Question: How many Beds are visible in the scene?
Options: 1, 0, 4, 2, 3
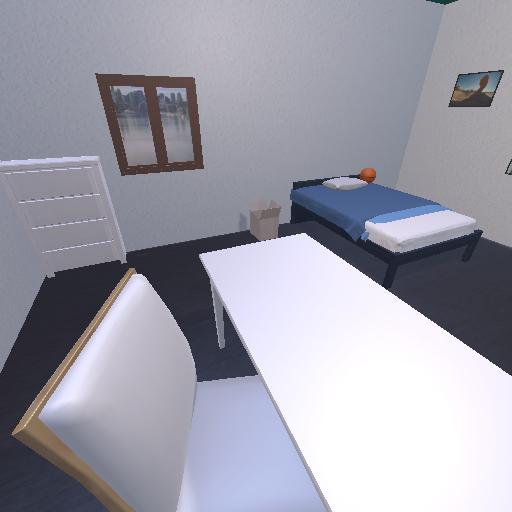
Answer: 1